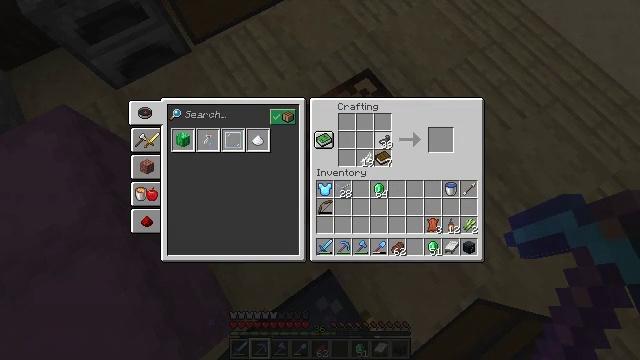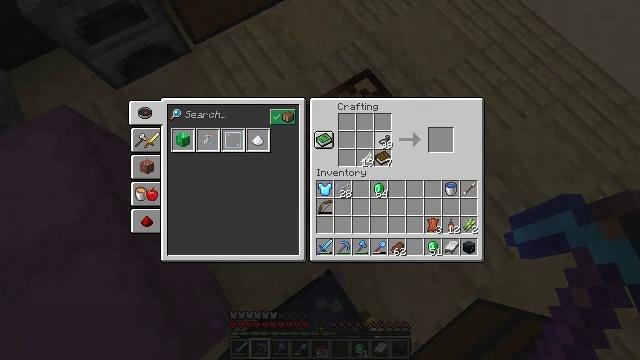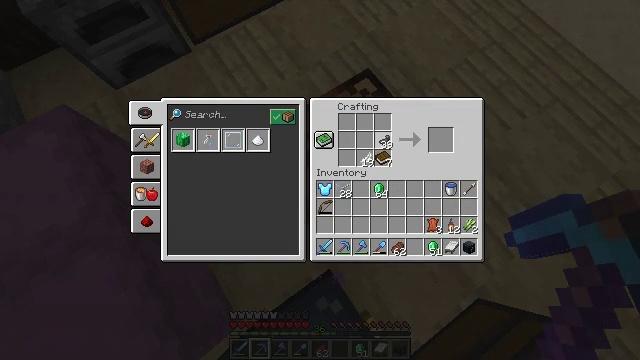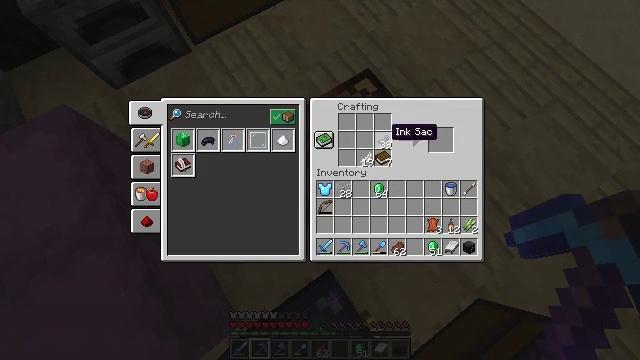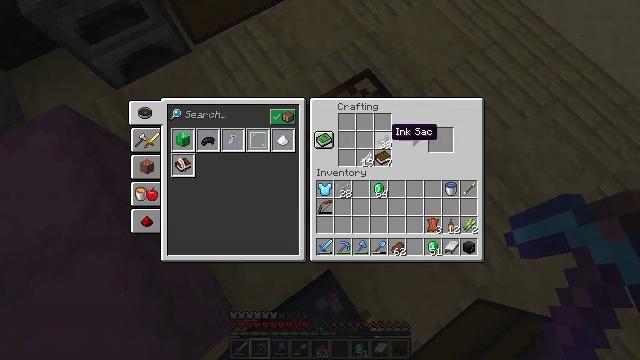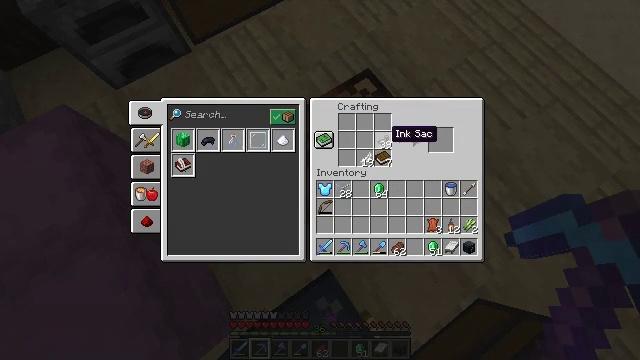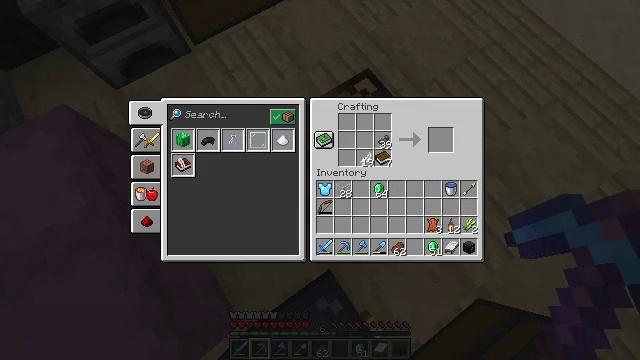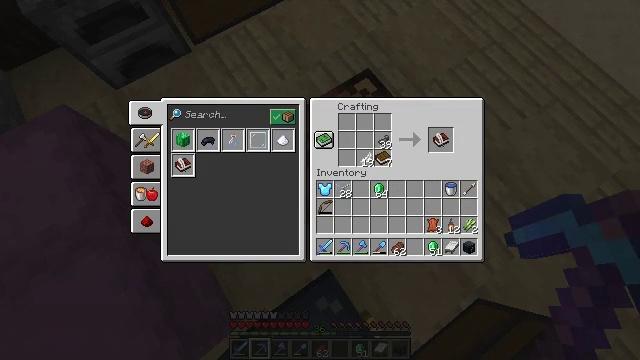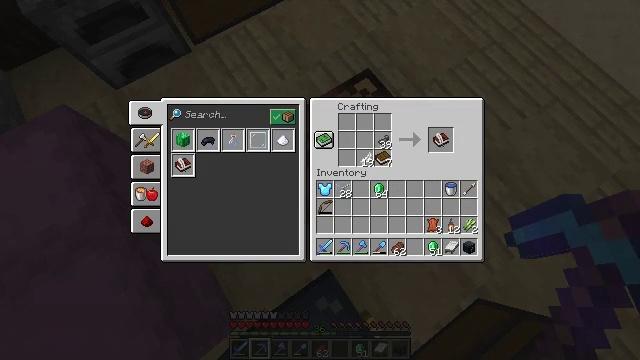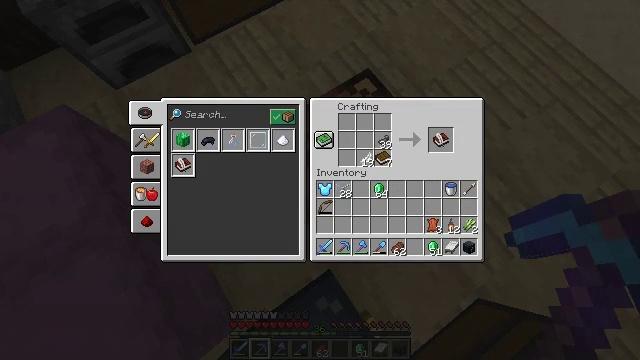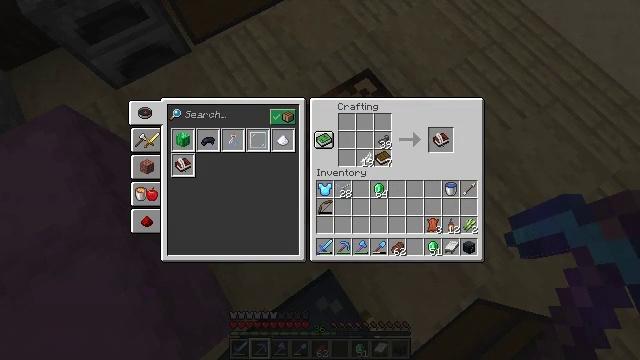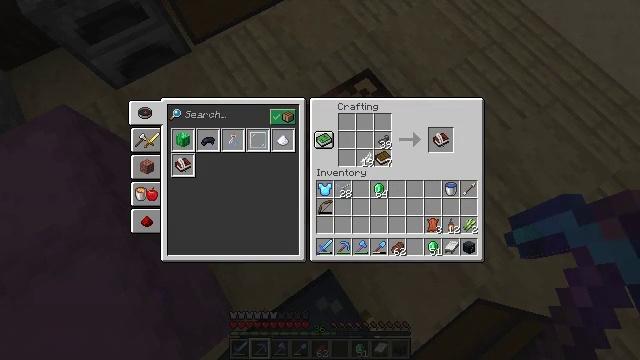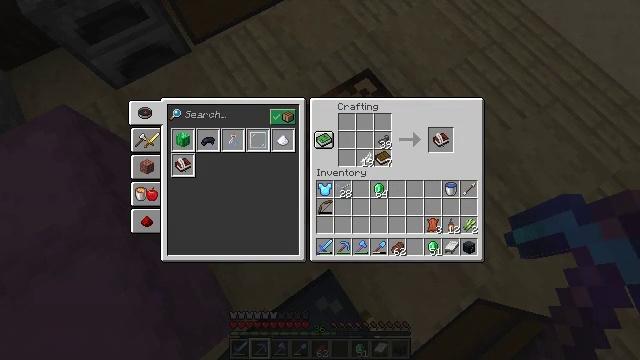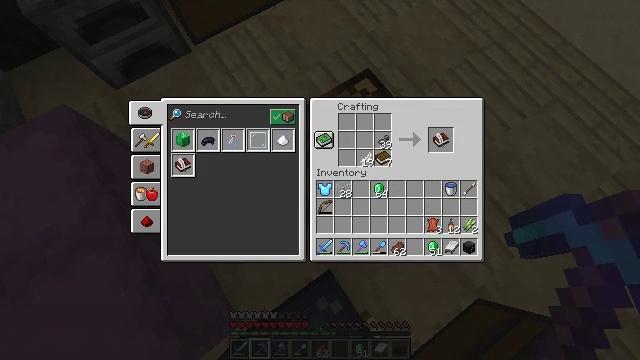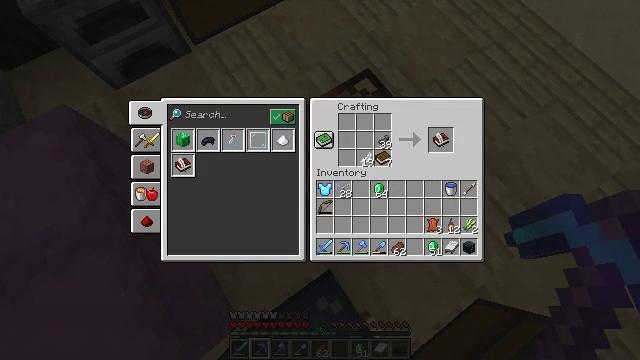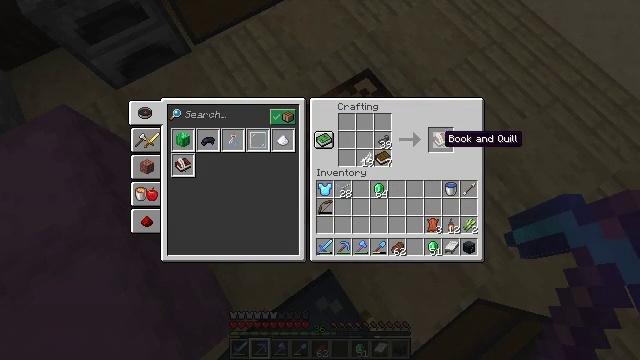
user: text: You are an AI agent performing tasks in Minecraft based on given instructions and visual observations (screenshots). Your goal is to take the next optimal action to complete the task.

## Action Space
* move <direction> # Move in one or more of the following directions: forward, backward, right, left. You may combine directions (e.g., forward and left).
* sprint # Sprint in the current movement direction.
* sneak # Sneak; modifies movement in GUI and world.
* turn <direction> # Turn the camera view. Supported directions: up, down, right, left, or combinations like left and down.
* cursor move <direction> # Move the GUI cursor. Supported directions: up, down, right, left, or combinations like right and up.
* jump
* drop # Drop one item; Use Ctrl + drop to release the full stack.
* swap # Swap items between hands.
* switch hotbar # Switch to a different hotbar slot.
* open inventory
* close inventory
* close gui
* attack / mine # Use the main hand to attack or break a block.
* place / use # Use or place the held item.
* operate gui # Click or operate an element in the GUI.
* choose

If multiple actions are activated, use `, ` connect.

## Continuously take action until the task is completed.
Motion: motion action
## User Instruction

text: Take a book, ink sac, and feather to craft a writable book.
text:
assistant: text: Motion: operate gui
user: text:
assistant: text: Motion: operate gui
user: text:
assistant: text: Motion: no_op
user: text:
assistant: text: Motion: no_op
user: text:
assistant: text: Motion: no_op
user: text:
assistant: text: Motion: cursor move right
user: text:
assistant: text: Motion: cursor move right
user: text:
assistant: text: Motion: cursor move right
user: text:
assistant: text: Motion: cursor move right
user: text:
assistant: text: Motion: cursor move right
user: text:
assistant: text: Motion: no_op
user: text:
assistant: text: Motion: no_op
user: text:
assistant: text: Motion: no_op
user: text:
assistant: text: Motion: no_op
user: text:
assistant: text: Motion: no_op
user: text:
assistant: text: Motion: no_op
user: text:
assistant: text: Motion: no_op
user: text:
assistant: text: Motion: no_op
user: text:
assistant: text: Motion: no_op
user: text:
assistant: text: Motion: no_op
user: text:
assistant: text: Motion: no_op
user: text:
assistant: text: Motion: no_op
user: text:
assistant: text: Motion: no_op
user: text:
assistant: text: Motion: no_op
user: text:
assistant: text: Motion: no_op
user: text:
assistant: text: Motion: operate gui
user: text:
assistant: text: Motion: operate gui
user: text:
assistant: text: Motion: operate gui
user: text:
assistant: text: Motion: no_op
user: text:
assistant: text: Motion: no_op